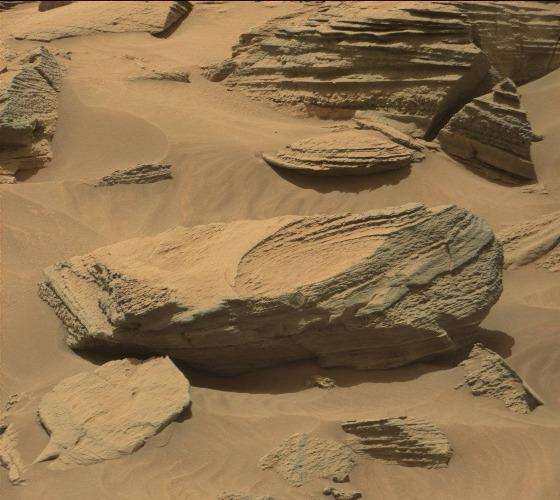
Terrain classes present: Bedrock, Gravel / Sand / Soil, Rock